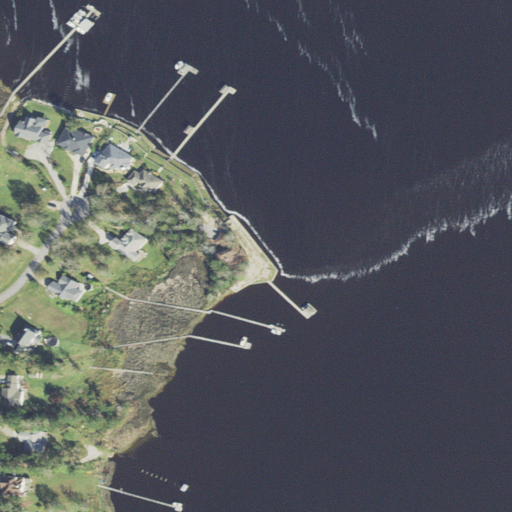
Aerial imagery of cape in North Carolina named Holland Point containing open water, herbaceous wetlands, open development, low intensity development, medium intensity development, shrub, pasture, high intensity development, and evergreen forest